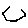
Label: hexagon